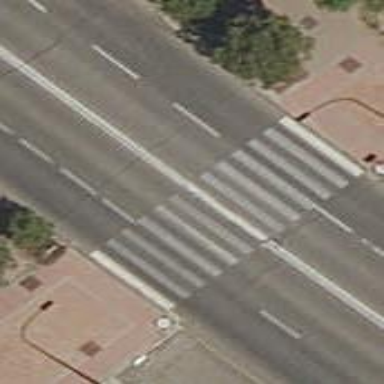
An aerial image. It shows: Uncontrolled crossing on the road.